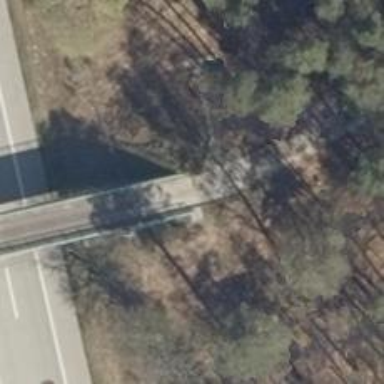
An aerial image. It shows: Asphalt track on bridge with Grade 1 track type.